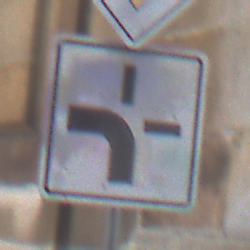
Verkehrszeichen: VerlaufVorfahrtsstrasse1
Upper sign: Vorfahrtsstrasse
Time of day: Midday
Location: Outdoor (Urban)
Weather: Overcast
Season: NotSpecified
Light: Natural